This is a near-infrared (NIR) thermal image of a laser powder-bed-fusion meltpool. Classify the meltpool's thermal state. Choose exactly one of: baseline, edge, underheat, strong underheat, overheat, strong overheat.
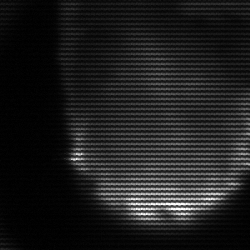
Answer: edge